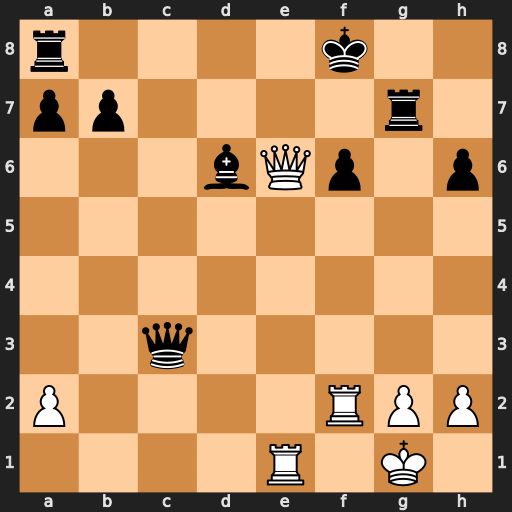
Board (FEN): r4k2/pp4r1/3bQp1p/8/8/2q5/P4RPP/4R1K1
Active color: w
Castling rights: -
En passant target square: -
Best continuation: Rxf6+ Qxf6 Qxf6+